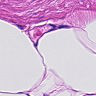
Metastatic tissue present: no